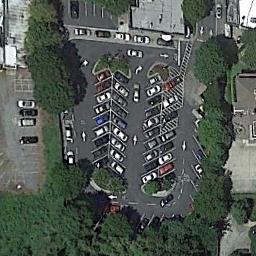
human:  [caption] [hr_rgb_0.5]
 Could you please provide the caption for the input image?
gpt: Many cars of different styles and colors are on the parking lot .

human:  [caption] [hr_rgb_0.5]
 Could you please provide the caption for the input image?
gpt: The parking lot has some yellow signs and two rows of coconut trees .

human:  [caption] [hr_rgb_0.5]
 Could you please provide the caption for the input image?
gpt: The parking lot with some cars arranged neatly in lines is surrounded by some trees .

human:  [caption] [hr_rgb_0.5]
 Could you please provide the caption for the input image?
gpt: The parking lot is next to some buildings and trees .

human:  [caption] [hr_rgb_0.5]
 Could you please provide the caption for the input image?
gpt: There are green trees around the parking lot .